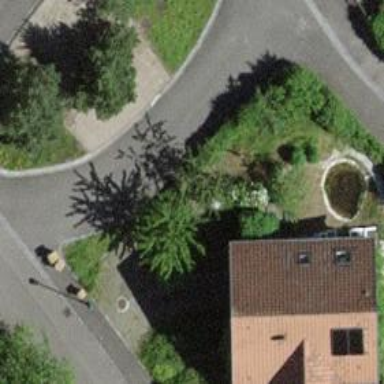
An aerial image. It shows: Smoothly paved residential road.